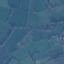
Land use / land cover class: Pasture